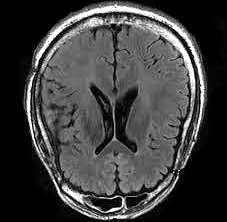
Label: notumor